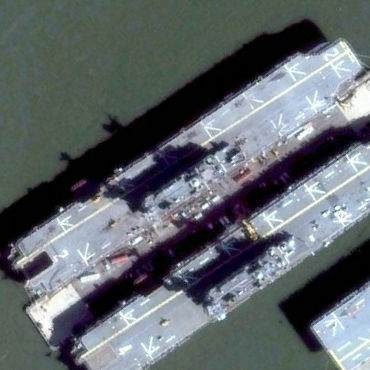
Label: assault